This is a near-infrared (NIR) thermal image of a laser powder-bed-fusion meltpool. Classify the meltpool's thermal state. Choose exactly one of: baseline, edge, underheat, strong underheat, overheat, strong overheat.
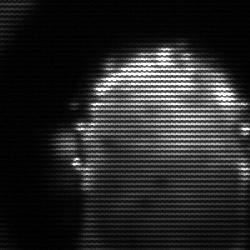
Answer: baseline